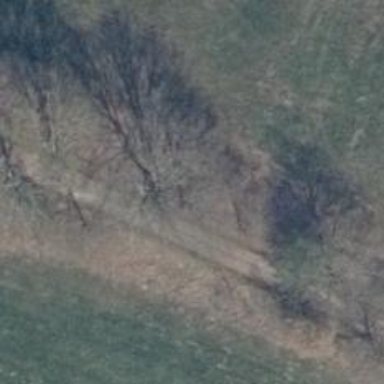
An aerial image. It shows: Row of trees in natural setting.